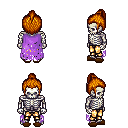
a pixel art fantasy rpg character, male body template, skeleton, maroon tattered cape, gold greaves, dark blonde short topknot hairstyle, brown slippers, four views (front, back, left, right), 2x2 character sprite sheet, small pixel art, hard edges, no anti-aliasing